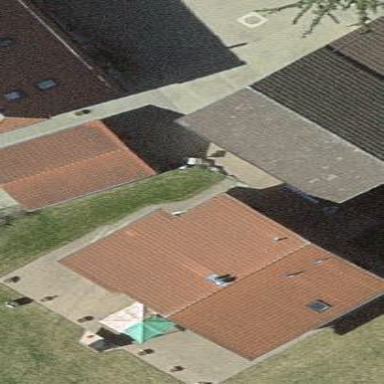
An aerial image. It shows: Residential building.